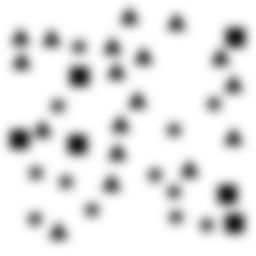
Squares: 6
Triangles: 18
Stars: 12
Total shapes: 36